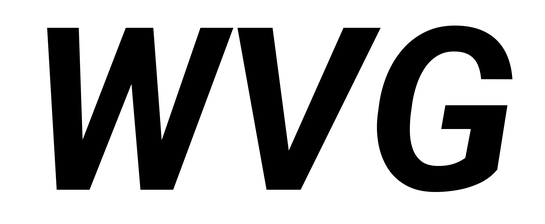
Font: Roboto-Italic_Bold_Italic